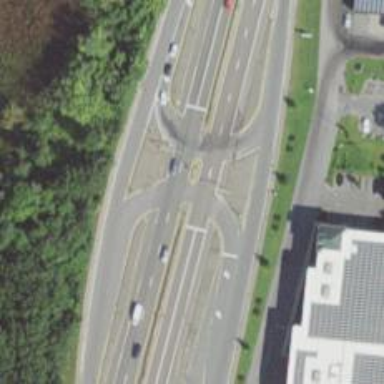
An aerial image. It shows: Primary link road with asphalt surface.